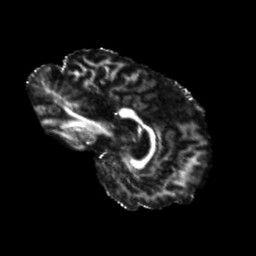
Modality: FA
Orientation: sagittal
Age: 70
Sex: male
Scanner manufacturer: siemens
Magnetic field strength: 3 T
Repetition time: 5.25 s
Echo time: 0.08 s